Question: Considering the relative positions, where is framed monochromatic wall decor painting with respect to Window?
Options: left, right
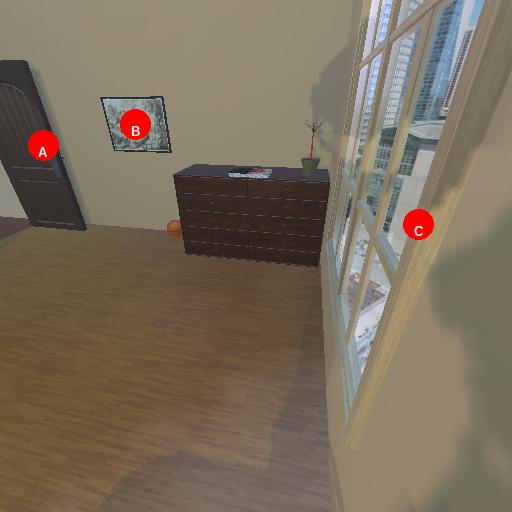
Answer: left